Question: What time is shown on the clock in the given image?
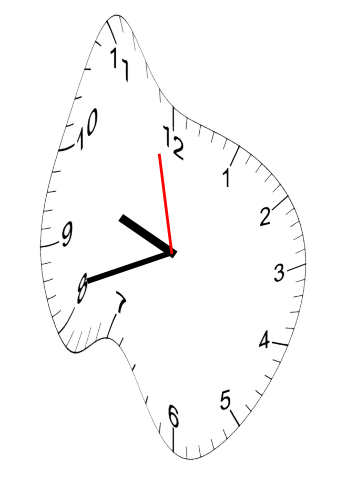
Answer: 09:41:58